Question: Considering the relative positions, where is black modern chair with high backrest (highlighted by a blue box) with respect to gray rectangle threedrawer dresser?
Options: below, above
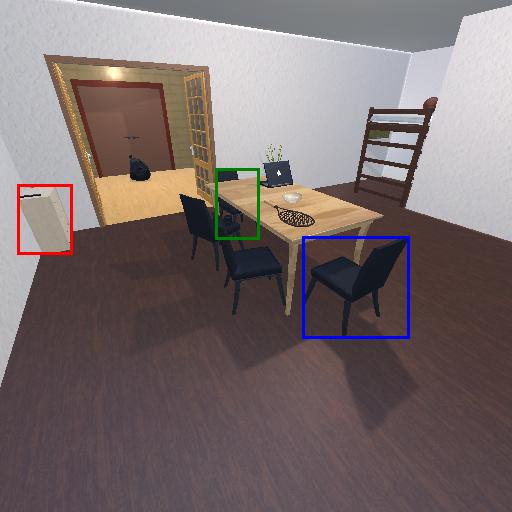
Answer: below